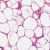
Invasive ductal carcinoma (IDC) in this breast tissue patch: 0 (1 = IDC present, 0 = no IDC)